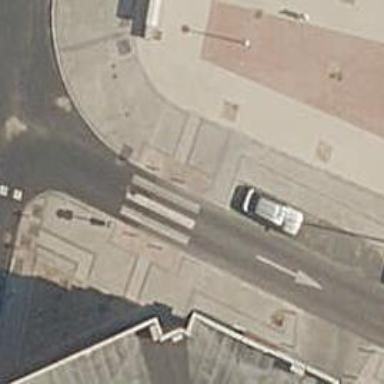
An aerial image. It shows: Set of steps on the road.